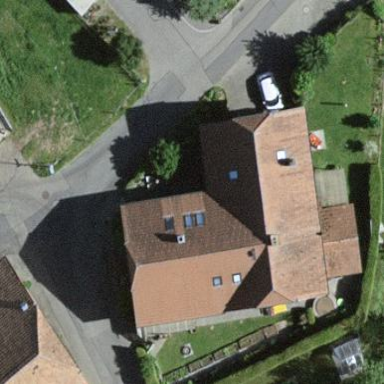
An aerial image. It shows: Residential building serving as bed and breakfast guest house.